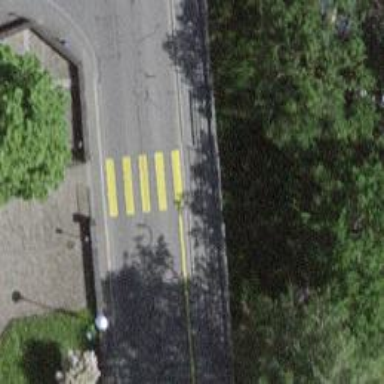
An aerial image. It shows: Asphalt road with chicane for traffic calming.